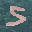
Label: 5